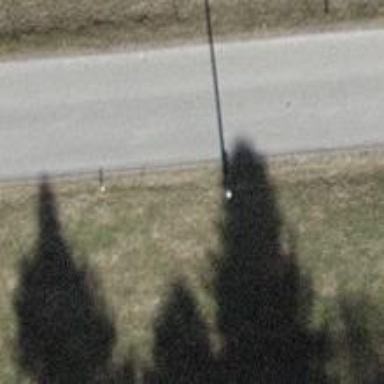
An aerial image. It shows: Power pole.